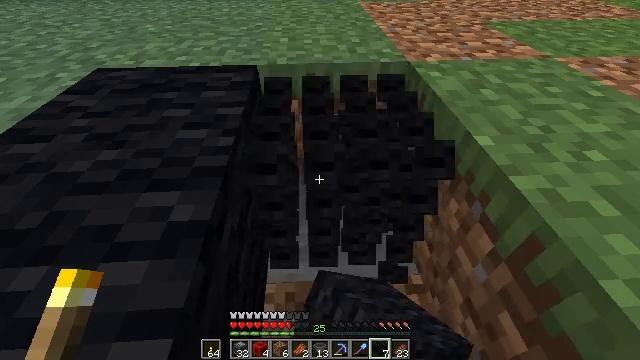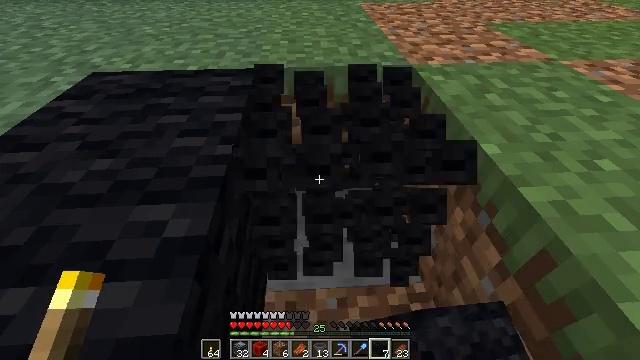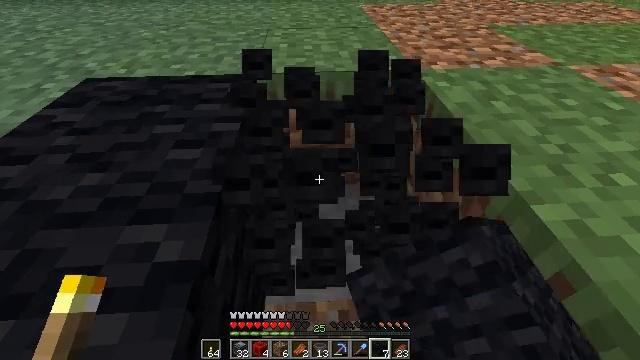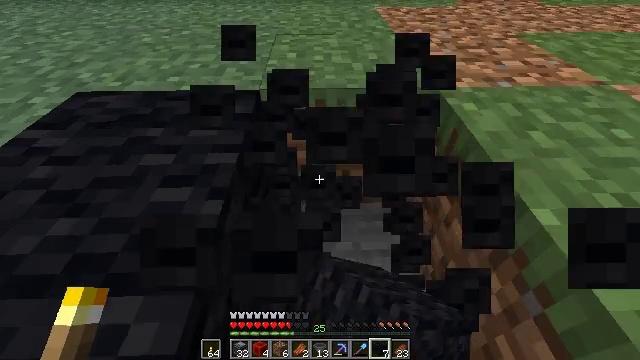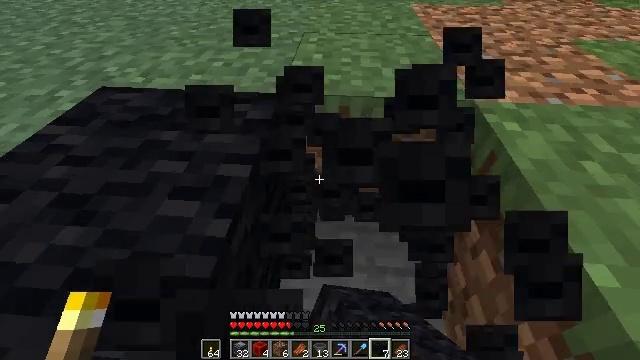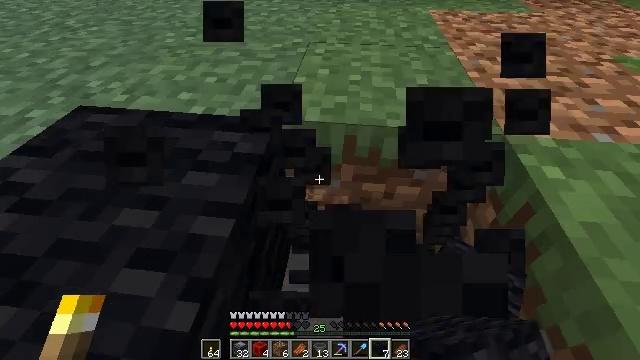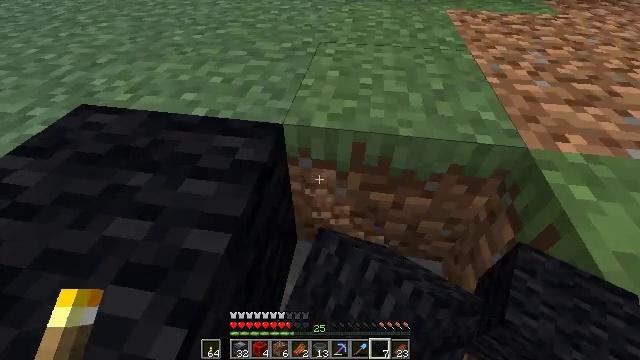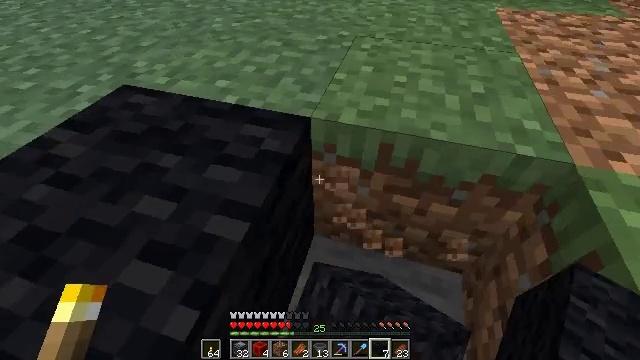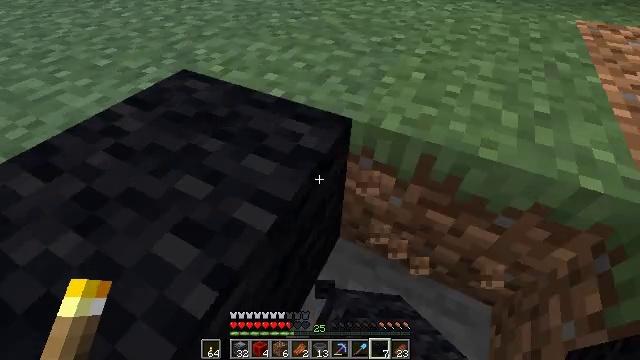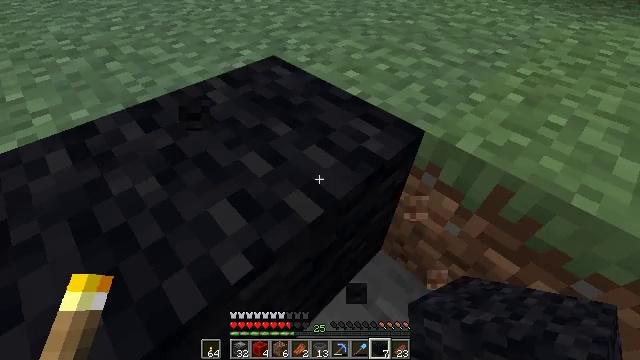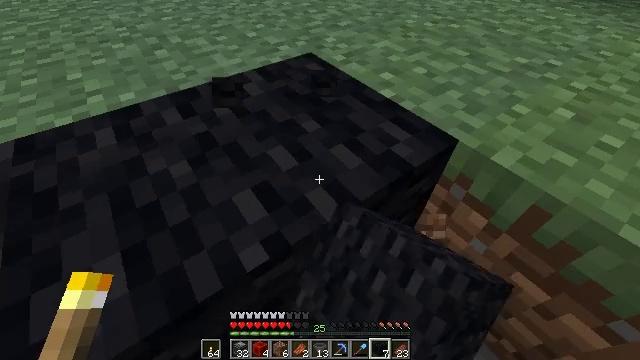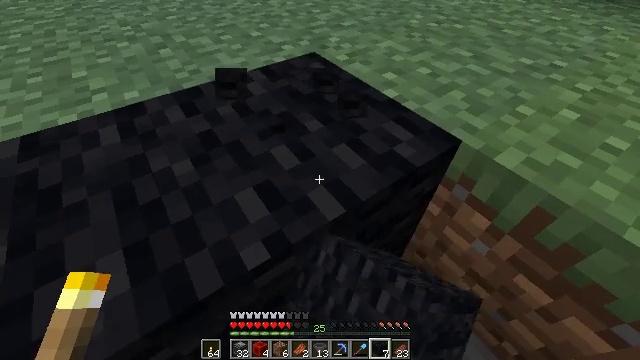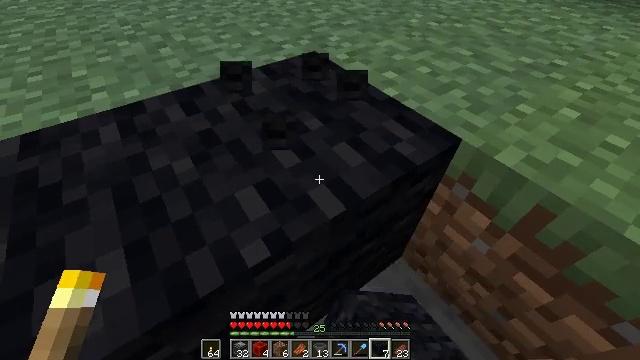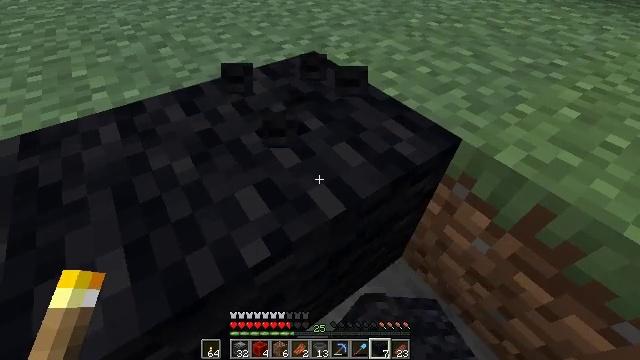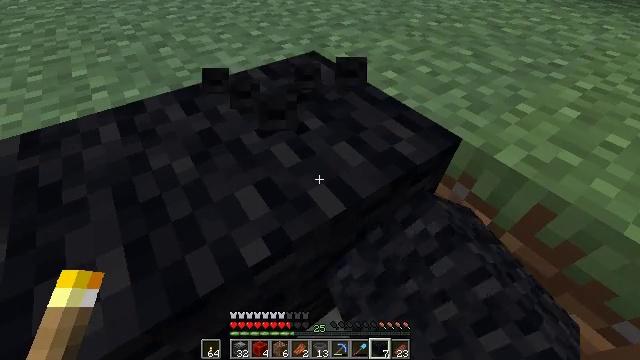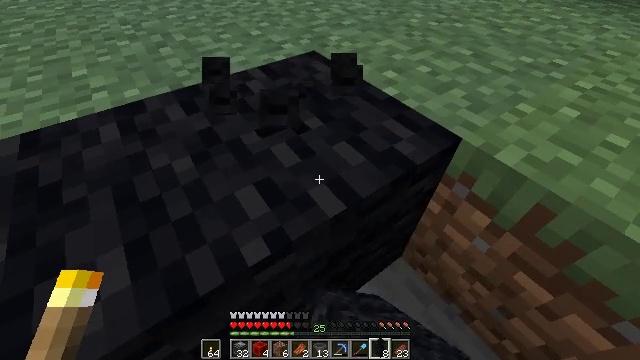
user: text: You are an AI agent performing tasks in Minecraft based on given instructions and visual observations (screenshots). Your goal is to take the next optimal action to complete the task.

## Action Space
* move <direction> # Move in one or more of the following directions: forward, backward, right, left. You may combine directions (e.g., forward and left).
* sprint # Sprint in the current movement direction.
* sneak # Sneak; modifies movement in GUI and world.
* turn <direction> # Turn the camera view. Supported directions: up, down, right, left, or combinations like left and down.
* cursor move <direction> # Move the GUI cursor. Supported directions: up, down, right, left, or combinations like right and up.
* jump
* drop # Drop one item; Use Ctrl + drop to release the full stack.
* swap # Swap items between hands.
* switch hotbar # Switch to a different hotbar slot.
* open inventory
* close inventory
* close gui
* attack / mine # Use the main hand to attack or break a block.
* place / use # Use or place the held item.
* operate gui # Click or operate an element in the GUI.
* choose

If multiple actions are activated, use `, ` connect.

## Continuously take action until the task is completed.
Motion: motion action
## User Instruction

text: Collect black wool by attacking the block.
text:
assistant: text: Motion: move forward, attack / mine
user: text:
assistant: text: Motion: move forward, attack / mine
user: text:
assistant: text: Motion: move forward, turn left, attack / mine
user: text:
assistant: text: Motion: move forward, turn left and down, attack / mine
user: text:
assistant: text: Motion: turn left, attack / mine
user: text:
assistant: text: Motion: turn left, attack / mine
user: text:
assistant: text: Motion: turn left and down, attack / mine
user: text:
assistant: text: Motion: turn left, attack / mine
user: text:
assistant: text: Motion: turn left, attack / mine
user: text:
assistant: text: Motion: turn left, attack / mine
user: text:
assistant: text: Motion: attack / mine
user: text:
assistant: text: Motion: attack / mine
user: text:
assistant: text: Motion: attack / mine
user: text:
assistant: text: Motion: attack / mine
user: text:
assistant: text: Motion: attack / mine
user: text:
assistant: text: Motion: attack / mine
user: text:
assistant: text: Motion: attack / mine
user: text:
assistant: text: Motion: attack / mine
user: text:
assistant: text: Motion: attack / mine
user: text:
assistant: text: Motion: attack / mine
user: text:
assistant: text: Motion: attack / mine
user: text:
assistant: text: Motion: attack / mine
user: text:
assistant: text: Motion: attack / mine
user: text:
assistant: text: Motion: attack / mine
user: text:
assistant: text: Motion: attack / mine
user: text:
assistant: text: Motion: attack / mine
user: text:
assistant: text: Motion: attack / mine
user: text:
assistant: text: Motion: attack / mine
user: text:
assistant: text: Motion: attack / mine
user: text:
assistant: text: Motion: attack / mine